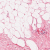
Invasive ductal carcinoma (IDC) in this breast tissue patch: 0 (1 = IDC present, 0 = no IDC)